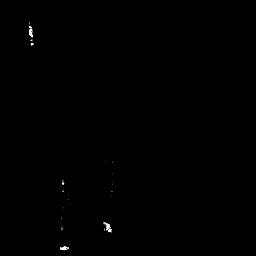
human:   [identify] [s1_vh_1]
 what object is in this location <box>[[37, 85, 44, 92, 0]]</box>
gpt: <ref>1 small ship at the bottom</ref>